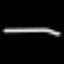
Label: line